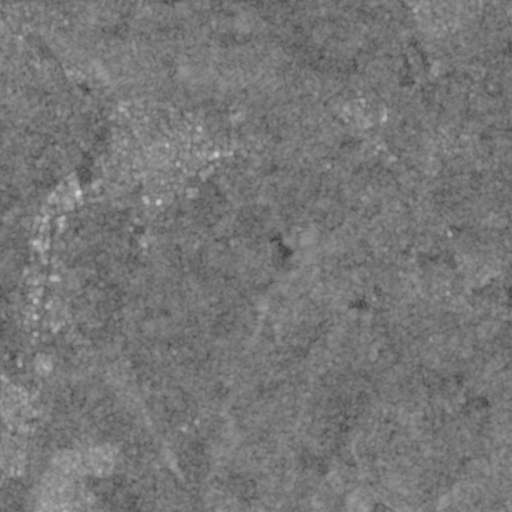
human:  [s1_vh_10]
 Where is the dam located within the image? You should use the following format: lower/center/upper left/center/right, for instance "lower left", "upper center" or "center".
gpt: The dam is located in the upper left of the image.
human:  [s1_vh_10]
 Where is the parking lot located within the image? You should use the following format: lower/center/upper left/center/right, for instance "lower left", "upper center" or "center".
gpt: The parking lot is located in the center left of the image.
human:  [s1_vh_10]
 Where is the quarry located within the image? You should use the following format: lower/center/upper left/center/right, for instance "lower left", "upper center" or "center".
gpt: The quarry is located in the lower right of the image.
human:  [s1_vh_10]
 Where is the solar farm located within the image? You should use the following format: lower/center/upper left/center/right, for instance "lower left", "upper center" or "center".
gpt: The solar farm is located in the center left of the image.
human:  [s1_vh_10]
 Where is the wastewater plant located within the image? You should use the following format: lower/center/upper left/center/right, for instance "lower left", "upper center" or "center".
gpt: The wastewater plant is located in the lower left of the image.
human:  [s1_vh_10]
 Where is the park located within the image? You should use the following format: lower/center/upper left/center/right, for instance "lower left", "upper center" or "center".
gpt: There is no park in the image.

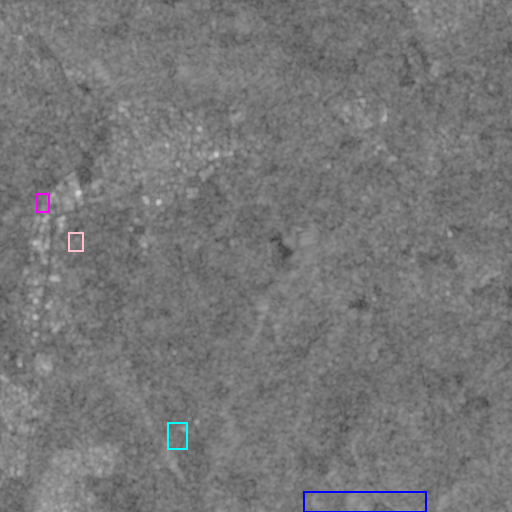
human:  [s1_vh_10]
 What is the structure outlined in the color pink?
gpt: The structure outlined in pink is a park.
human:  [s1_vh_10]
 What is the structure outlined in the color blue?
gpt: The structure outlined in blue is a quarry.
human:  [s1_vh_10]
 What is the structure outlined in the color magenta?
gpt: The structure outlined in magenta is a solar farm.
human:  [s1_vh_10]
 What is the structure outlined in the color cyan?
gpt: The structure outlined in cyan is a wastewater plant.
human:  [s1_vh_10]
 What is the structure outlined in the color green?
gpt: There is no green outline.